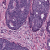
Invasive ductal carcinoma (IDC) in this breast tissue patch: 0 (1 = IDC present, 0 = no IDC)